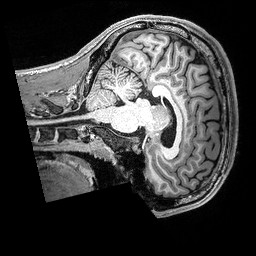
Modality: T1w
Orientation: sagittal
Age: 23
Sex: male